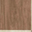
Piece: xx